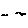
Label: bird